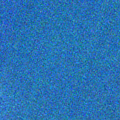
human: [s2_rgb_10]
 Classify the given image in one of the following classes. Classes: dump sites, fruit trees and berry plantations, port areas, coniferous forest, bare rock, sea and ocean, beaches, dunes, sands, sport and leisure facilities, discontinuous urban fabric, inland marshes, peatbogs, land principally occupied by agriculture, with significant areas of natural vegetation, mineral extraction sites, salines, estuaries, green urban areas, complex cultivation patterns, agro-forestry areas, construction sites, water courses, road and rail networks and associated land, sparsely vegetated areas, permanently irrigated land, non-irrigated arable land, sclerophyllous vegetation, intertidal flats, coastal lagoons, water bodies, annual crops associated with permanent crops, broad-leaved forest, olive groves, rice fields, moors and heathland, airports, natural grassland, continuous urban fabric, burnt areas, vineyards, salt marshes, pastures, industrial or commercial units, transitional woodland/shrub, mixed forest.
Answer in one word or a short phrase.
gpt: sea and ocean